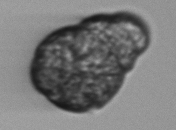
Label: Margalefidinium